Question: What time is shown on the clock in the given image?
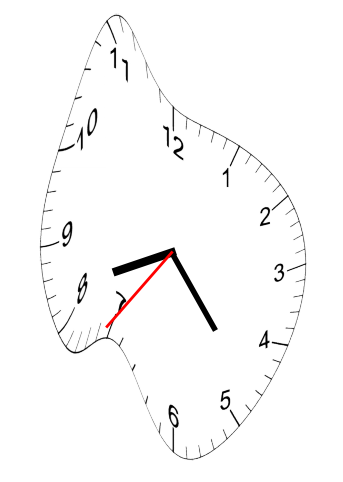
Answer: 08:23:36